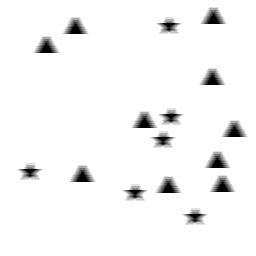
Squares: 0
Triangles: 10
Stars: 6
Total shapes: 16